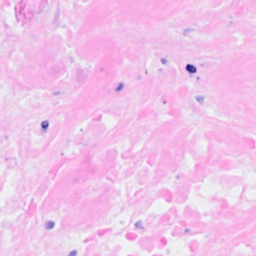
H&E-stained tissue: Breast